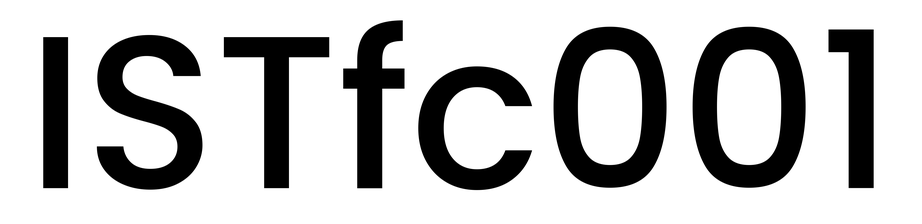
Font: Poppins-Medium